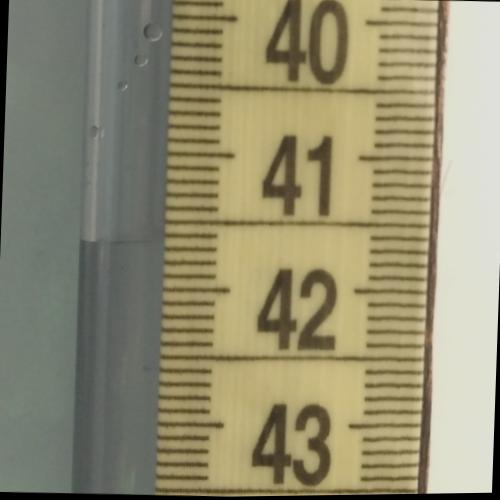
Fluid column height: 41.7 cm